Question: I am using Jquery bootstrap multiselect plugin which seems pretty good and fulfill most of the requirements which i needed.
The only additional functionality i want is to add checkbox to OptGroup so if user wants to select complete group they can select all by clicking it.
any help appreciated.
<URL>

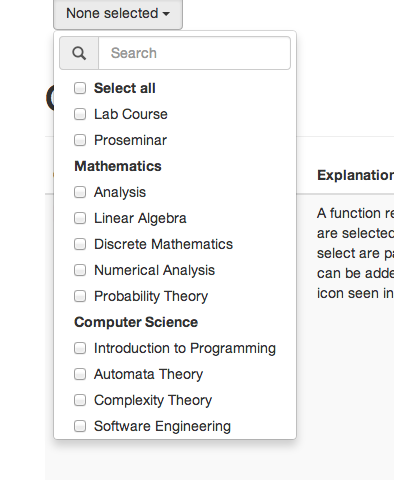
Answer: Try something like this:
'''
$('.multiselect-group').before('<input type="checkbox" />');
$(document).on('click', '.multiselect-group', function(event) {
var checkAll = true;
var $opts = $(this).parent().nextUntil(':has(.multiselect-group)');
var $inactive = $opts.filter(':not(.active)');
var $toggleMe = $inactive;
if ($inactive.length == 0) {
$toggleMe = $opts;
checkAll = false;
}
$toggleMe.find('input').click();
$(this).parent().find('input').attr('checked', checkAll);
event.preventDefault();
});
'''